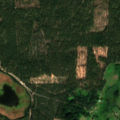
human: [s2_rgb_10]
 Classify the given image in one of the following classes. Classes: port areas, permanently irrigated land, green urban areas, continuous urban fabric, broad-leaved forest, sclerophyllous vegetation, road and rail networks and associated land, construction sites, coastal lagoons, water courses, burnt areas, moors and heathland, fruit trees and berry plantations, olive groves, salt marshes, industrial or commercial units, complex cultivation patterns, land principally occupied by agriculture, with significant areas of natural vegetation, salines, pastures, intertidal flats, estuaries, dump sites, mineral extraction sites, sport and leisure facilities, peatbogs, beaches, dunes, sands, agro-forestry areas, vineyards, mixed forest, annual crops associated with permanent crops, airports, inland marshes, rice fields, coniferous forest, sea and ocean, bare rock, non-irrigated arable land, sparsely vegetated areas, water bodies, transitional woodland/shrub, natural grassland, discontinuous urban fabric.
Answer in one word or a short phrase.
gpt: land principally occupied by agriculture, with significant areas of natural vegetation, coniferous forest, transitional woodland/shrub, inland marshes